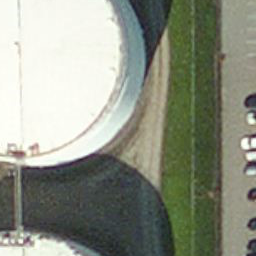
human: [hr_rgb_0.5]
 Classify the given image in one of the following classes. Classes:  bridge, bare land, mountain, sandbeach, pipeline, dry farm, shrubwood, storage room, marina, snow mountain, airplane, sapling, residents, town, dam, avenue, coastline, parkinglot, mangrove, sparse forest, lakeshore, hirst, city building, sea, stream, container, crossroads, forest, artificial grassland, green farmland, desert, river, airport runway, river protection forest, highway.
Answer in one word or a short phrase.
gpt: storage room